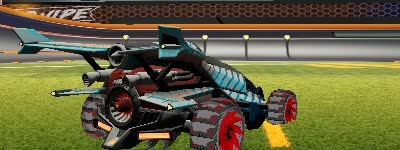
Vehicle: aftershock